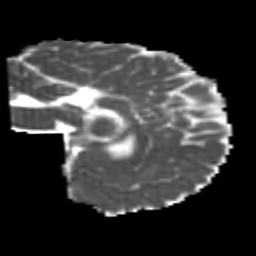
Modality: MD
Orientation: sagittal
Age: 22
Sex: female
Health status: healthy
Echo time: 0.074 s